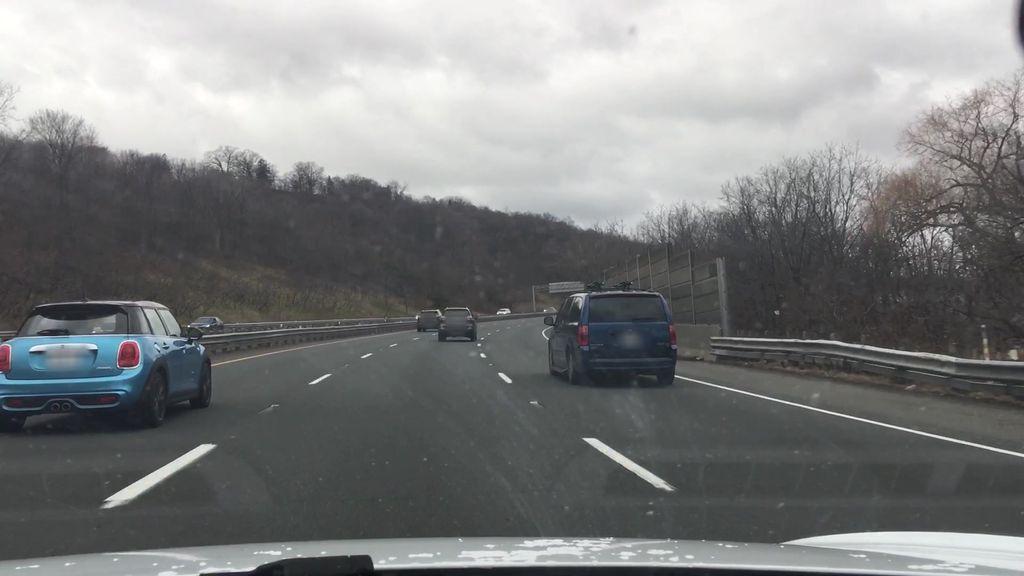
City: hamilton